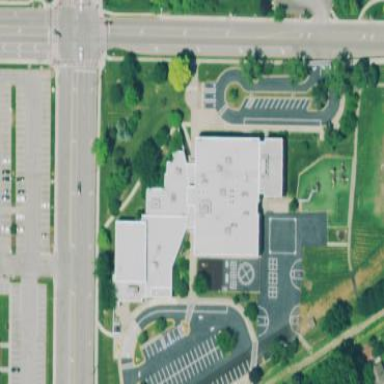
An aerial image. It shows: School building.